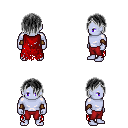
a pixel art fantasy rpg character, male body template, dark elf, purple skin, red tattered cape, red pants, gray bangs hairstyle, leather bracers, four views (front, back, left, right), 2x2 character sprite sheet, small pixel art, hard edges, no anti-aliasing